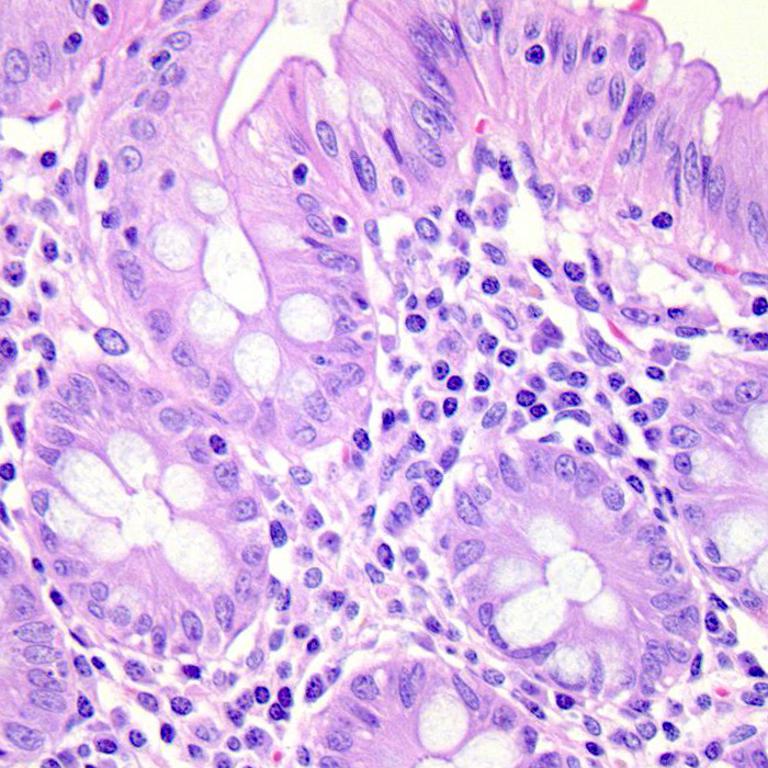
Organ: colon
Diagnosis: benign